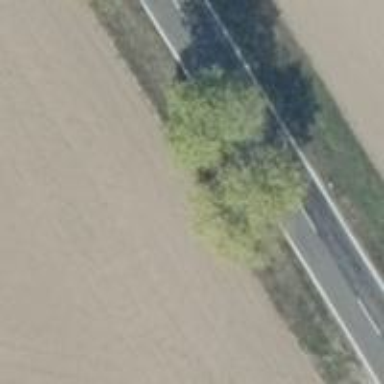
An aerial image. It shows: Beautiful tree in nature.